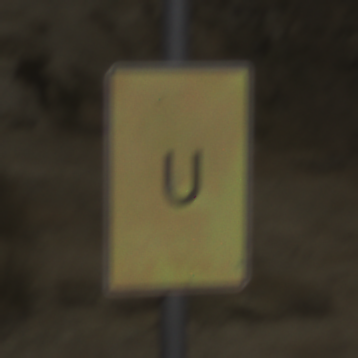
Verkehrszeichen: AnkuendigungOderFortsetzungUmleitungOhnePfeilsymbol
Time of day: Midday
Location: Outdoor (Nature)
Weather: Clear
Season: NotSpecified
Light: Natural